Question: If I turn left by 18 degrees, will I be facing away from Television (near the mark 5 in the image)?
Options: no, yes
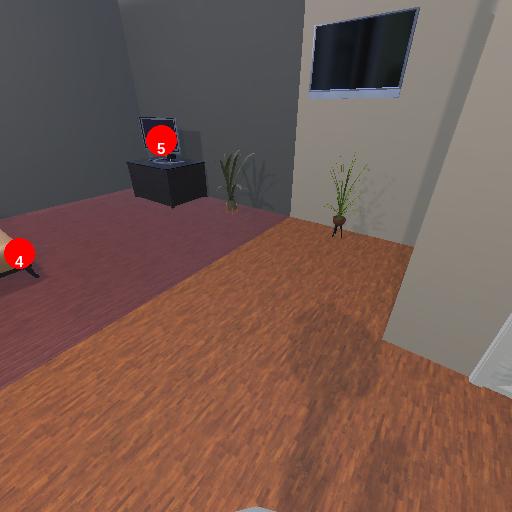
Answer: no